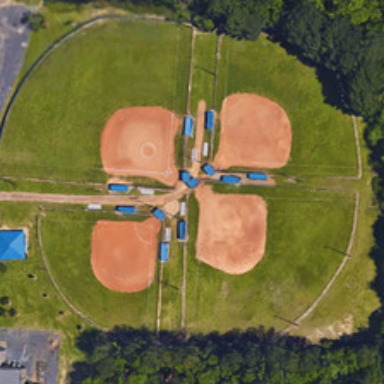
Four baseball fields are semi-surrounded by many green trees .